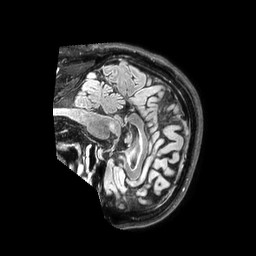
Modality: FLAIR
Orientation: sagittal
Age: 61
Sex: male
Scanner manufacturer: philips
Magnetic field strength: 3 T
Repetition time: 4.8 s
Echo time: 0.34 s